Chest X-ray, AP view. Patient: 24 years old, sex M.
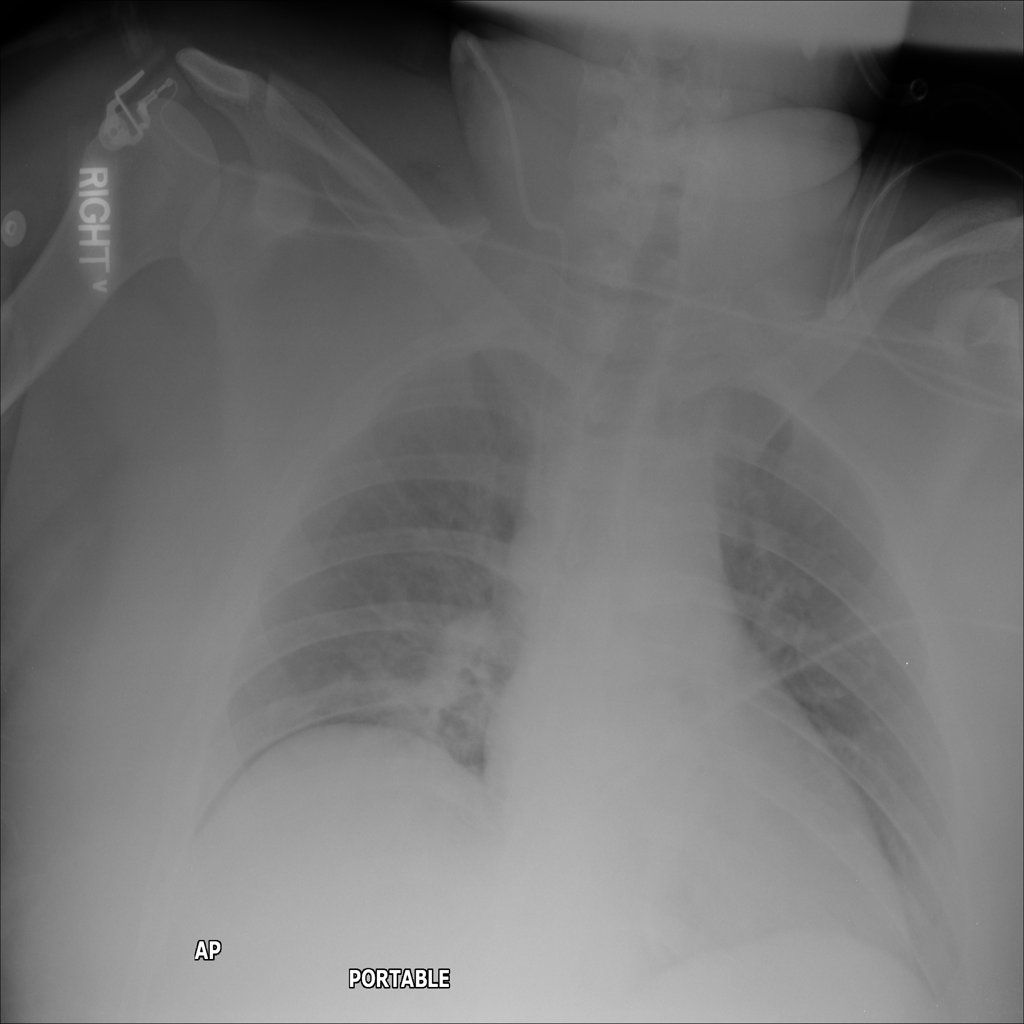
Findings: Consolidation